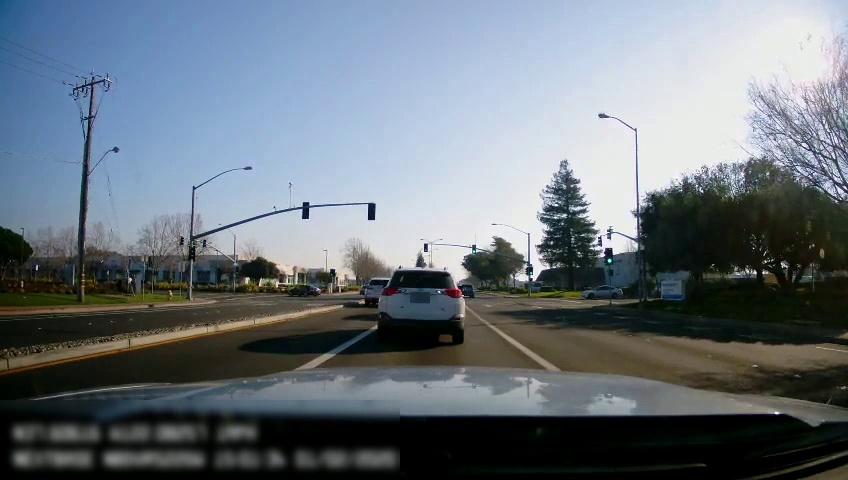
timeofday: Day
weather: Sunny
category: Drivable Space
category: Drivable Space
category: Vehicles | SUV
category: Vehicles | SUV
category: Vehicles | SUV
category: Vehicles | Car
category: Vehicles | Car
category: Lanes | Alternate Lane
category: Lanes | Current Lane
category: Lanes | Current Lane
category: Lanes | Alternate Lane
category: Lanes | Opposite Lane
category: Lanes | Opposite Lane
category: Traffic | Lights
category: Traffic | Lights
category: Traffic | Lights
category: Traffic | Lights
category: Traffic | Lights
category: Traffic | Lights
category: Traffic | Lights
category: Traffic | Lights